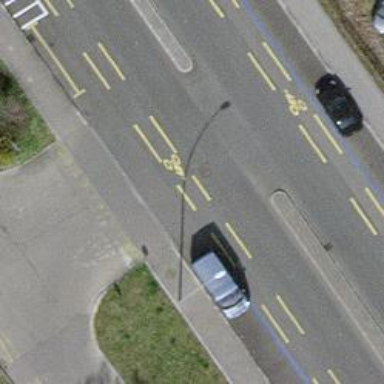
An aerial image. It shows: Secondary road with dedicated lane for cyclists.